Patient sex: F
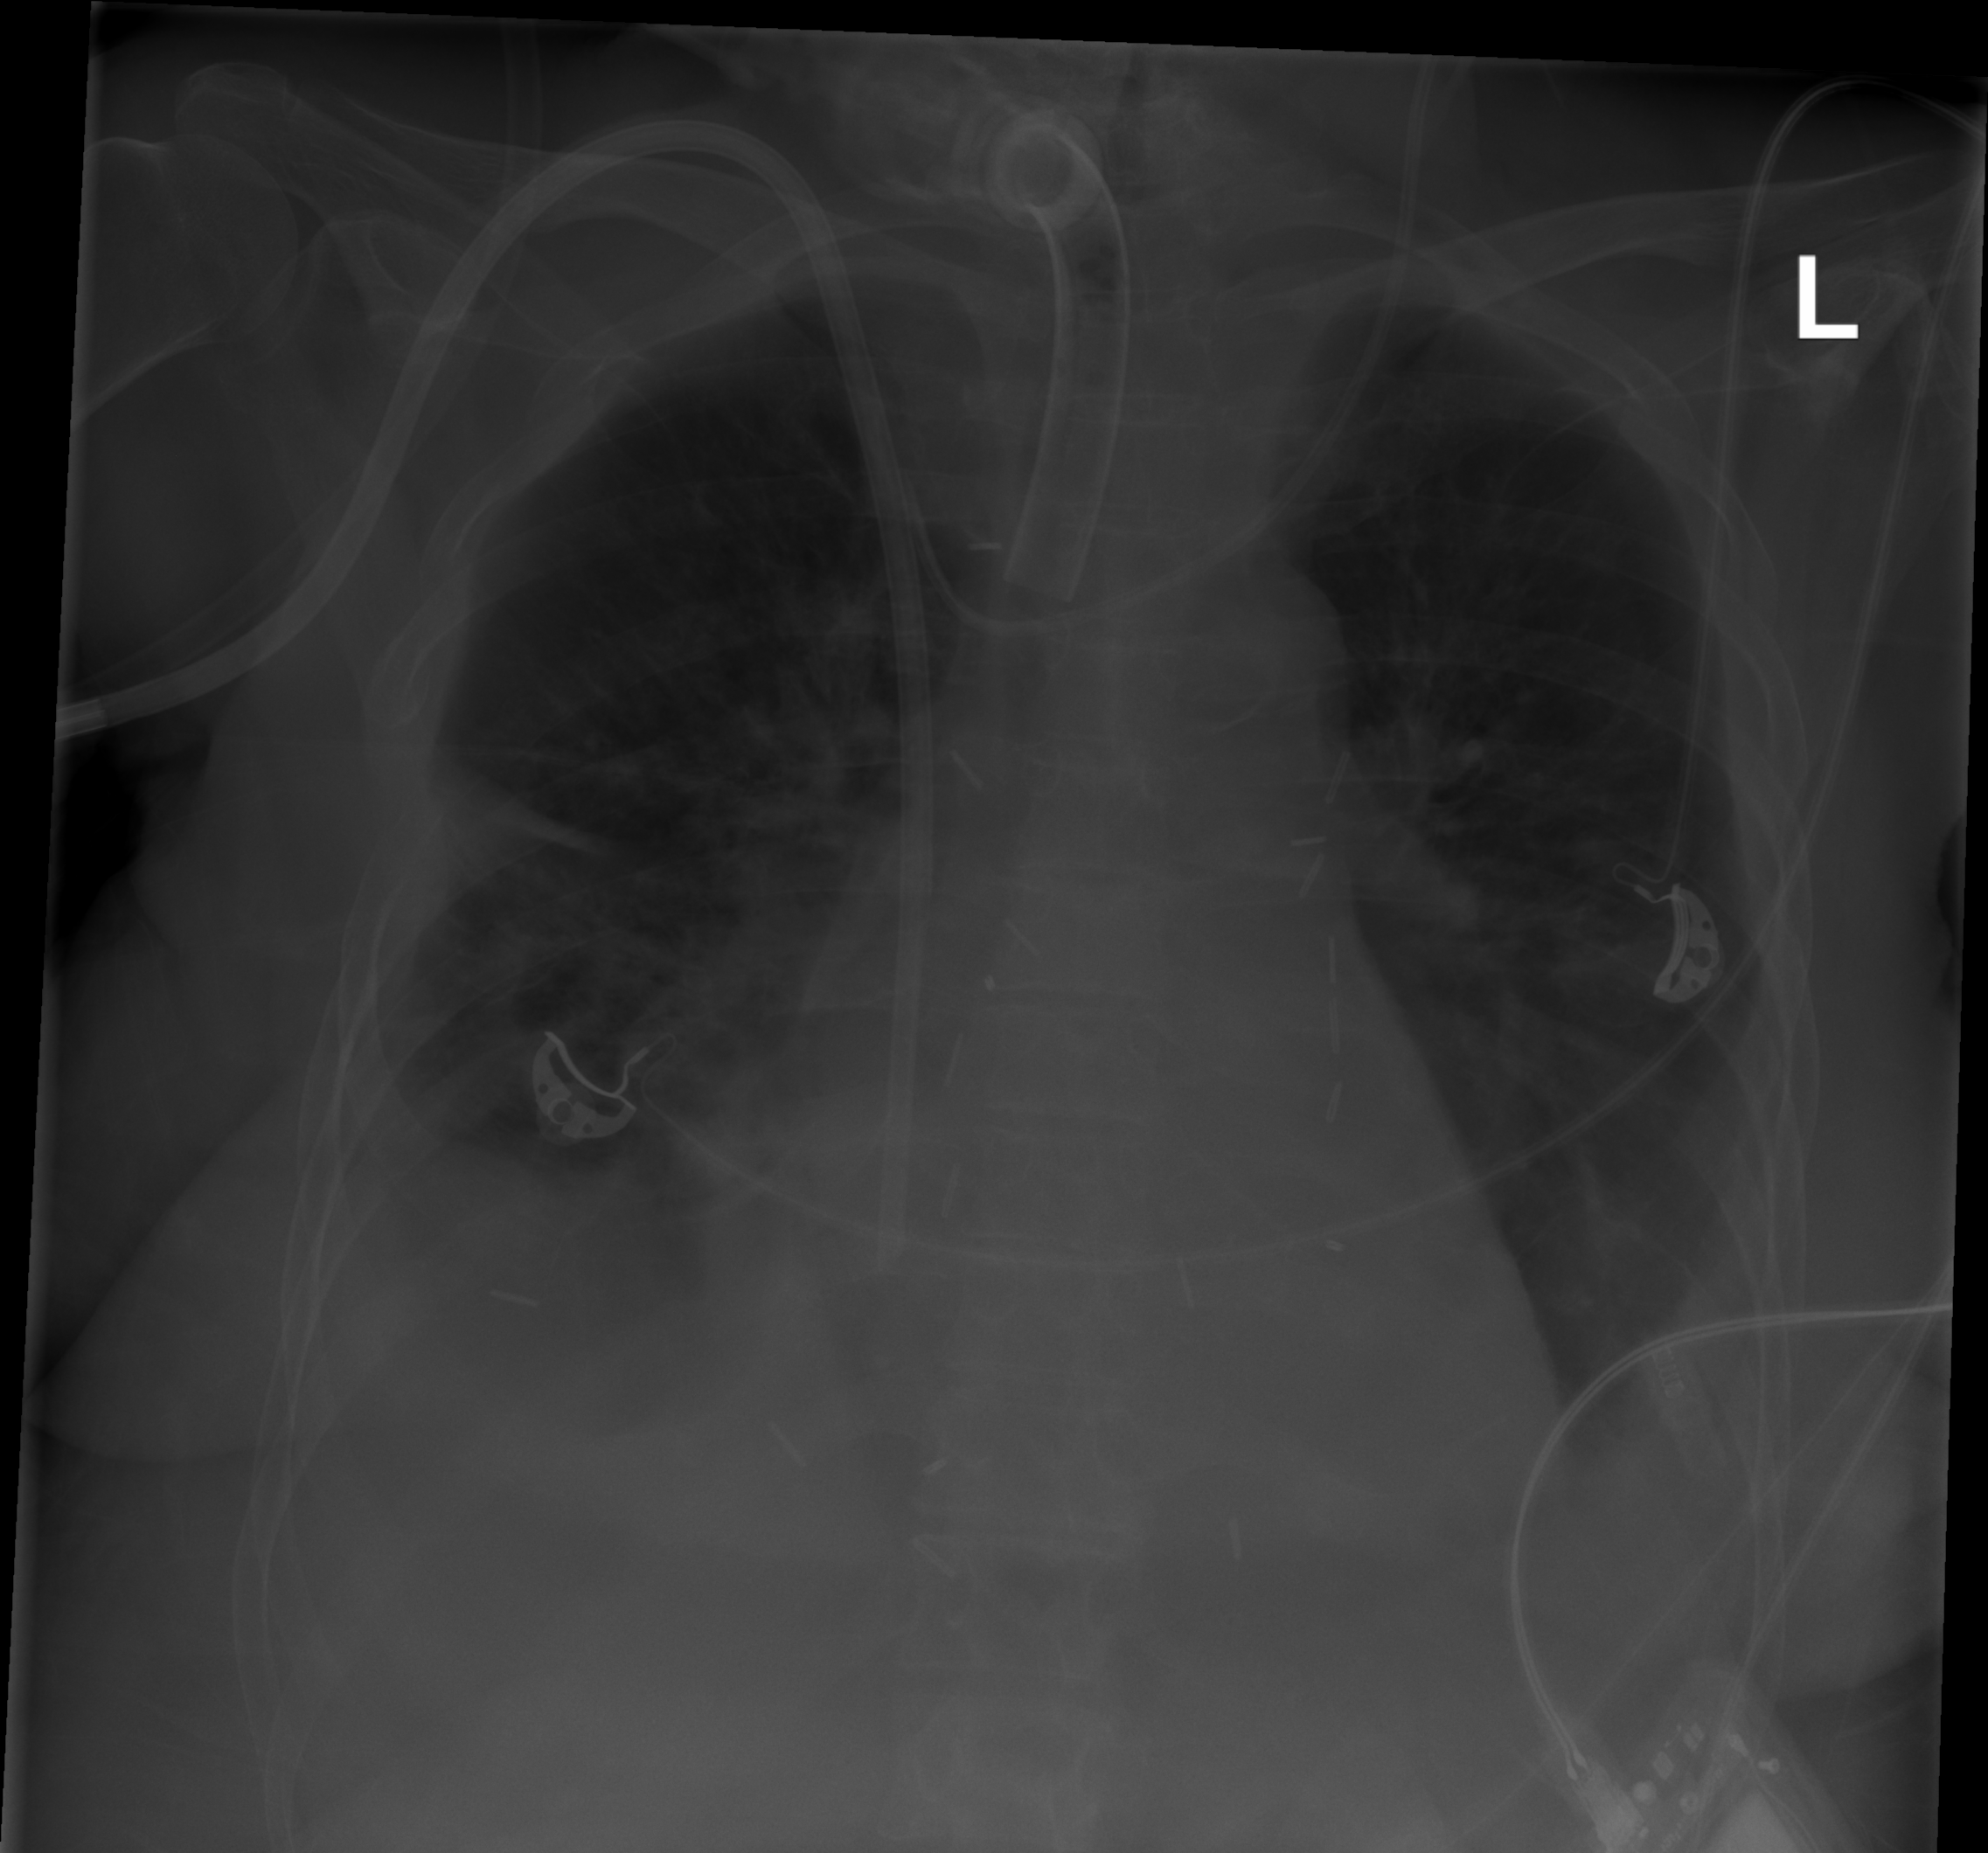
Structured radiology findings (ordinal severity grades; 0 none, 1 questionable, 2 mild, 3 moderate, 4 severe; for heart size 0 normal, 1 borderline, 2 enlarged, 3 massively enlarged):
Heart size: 1
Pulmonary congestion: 0
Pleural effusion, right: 3
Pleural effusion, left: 2
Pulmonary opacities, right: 2
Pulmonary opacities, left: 0
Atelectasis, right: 2
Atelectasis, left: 2